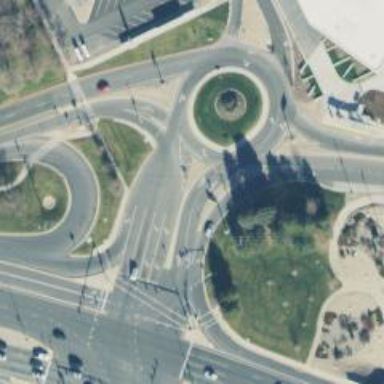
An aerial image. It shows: Tertiary road with asphalt surface leading to roundabout.